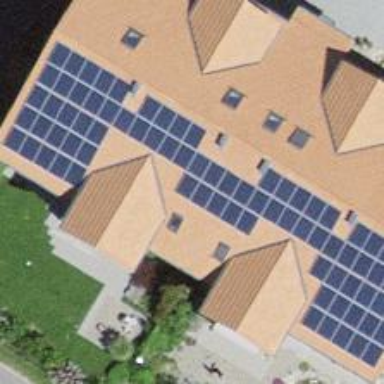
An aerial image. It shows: Solar power generator utilizing photovoltaic technology with solar photovoltaic panels.